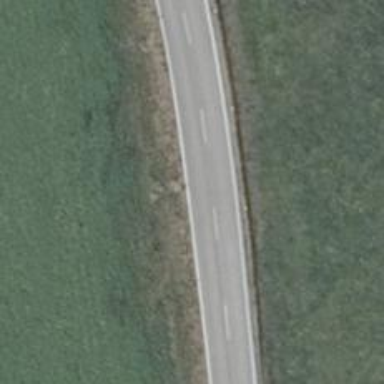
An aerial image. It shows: Tertiary road.